Question: I am actually trying to build a image gallery with jquery Isotope.
I dont know why, but sometimes the gallery works perfectly and sometimes it has some kind of loading issue as you can see in my screenshot.
Source: www.sarahraaber.com

I already added a timer on pageload and the document loaded function to the head of my .js file. :-/
Any ideas how to work around that?
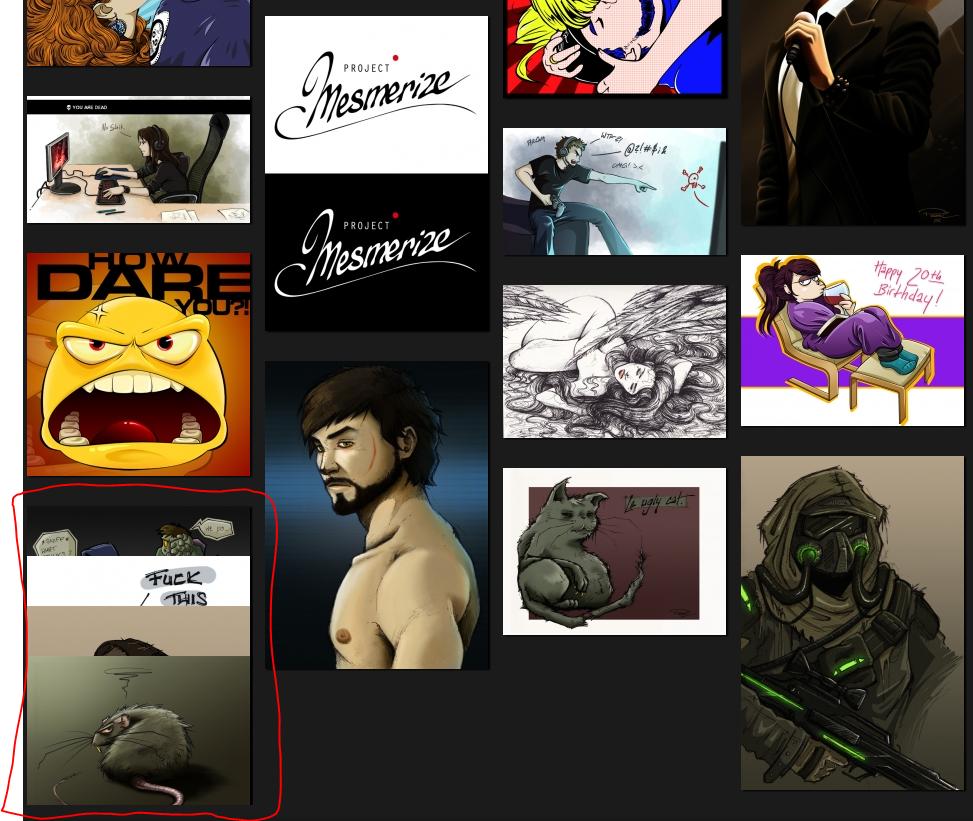
Answer: I have seen this before when using Isotope, it is usually a JS timing issue. Can you add a setTimeout() with a long timer of say 2000 within the initialisation or callback functions, then test to see if it still happens? That should help confirm.
I have also noticed on your site that resizing the browser clears up the layout issues. Try calling the Isotope update function once all has loaded to correctly update the layout.